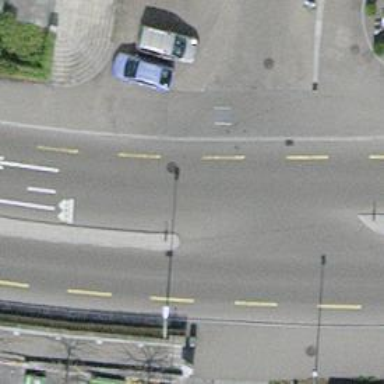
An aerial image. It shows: Primary road with asphalt surface and designated cycle lane.